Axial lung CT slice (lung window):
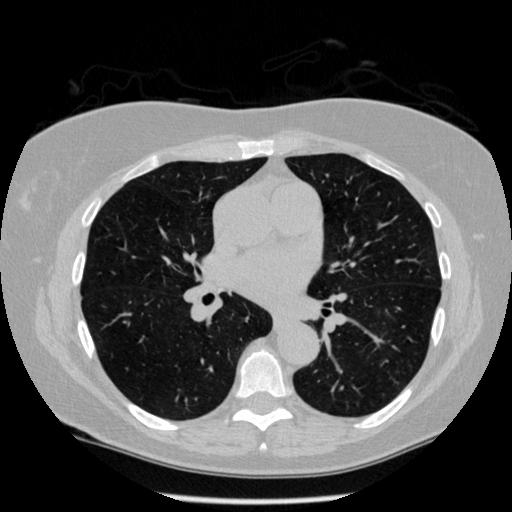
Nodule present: no